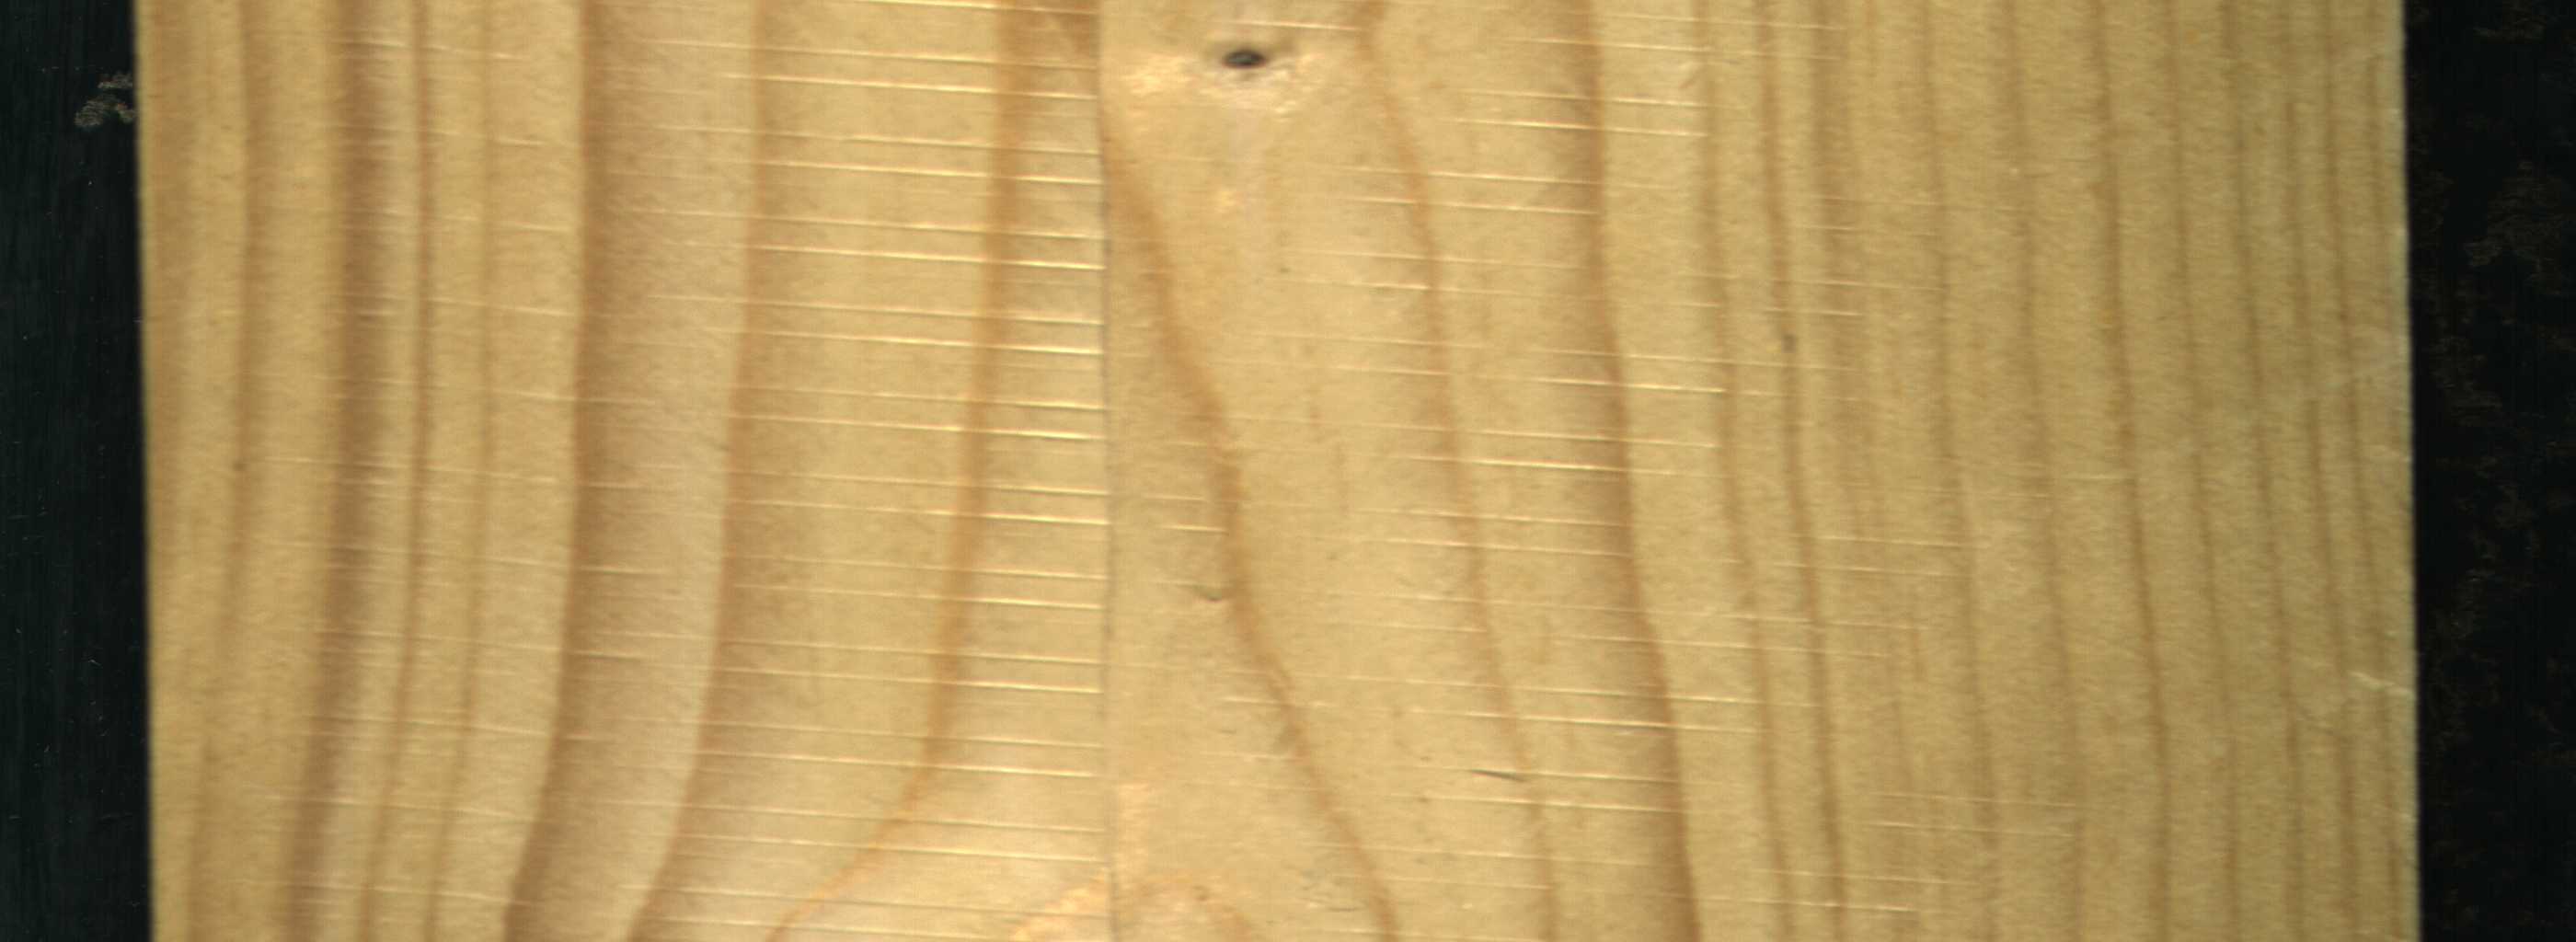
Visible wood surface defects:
Live_Knot